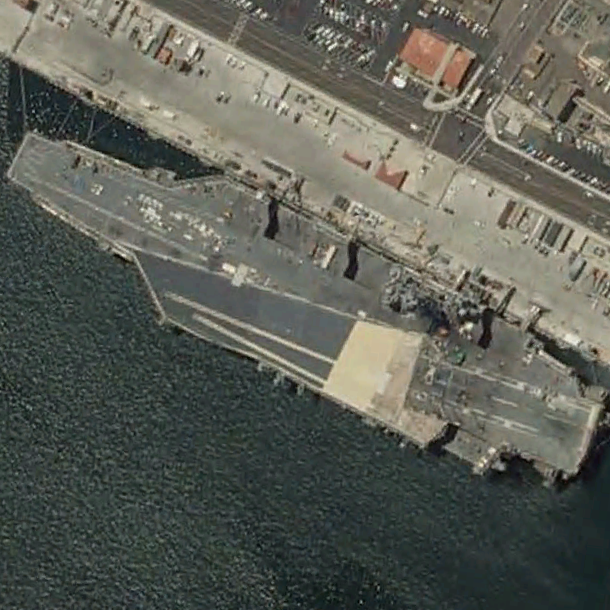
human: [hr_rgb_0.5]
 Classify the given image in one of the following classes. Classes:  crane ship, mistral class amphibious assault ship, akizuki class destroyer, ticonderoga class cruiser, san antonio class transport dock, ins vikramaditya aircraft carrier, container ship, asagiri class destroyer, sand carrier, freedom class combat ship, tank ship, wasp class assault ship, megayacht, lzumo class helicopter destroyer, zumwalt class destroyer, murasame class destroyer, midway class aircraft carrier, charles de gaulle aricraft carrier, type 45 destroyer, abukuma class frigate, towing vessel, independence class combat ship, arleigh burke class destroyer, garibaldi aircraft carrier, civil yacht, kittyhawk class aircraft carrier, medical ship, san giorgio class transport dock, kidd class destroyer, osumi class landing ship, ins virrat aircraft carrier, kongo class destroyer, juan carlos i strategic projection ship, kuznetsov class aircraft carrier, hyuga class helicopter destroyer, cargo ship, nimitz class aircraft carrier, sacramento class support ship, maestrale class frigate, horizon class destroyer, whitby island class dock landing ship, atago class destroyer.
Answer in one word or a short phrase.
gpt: Nimitz class aircraft carrier